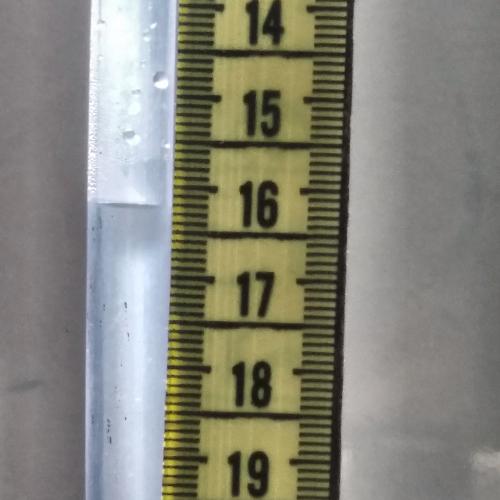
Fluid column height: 16.2 cm